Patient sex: F
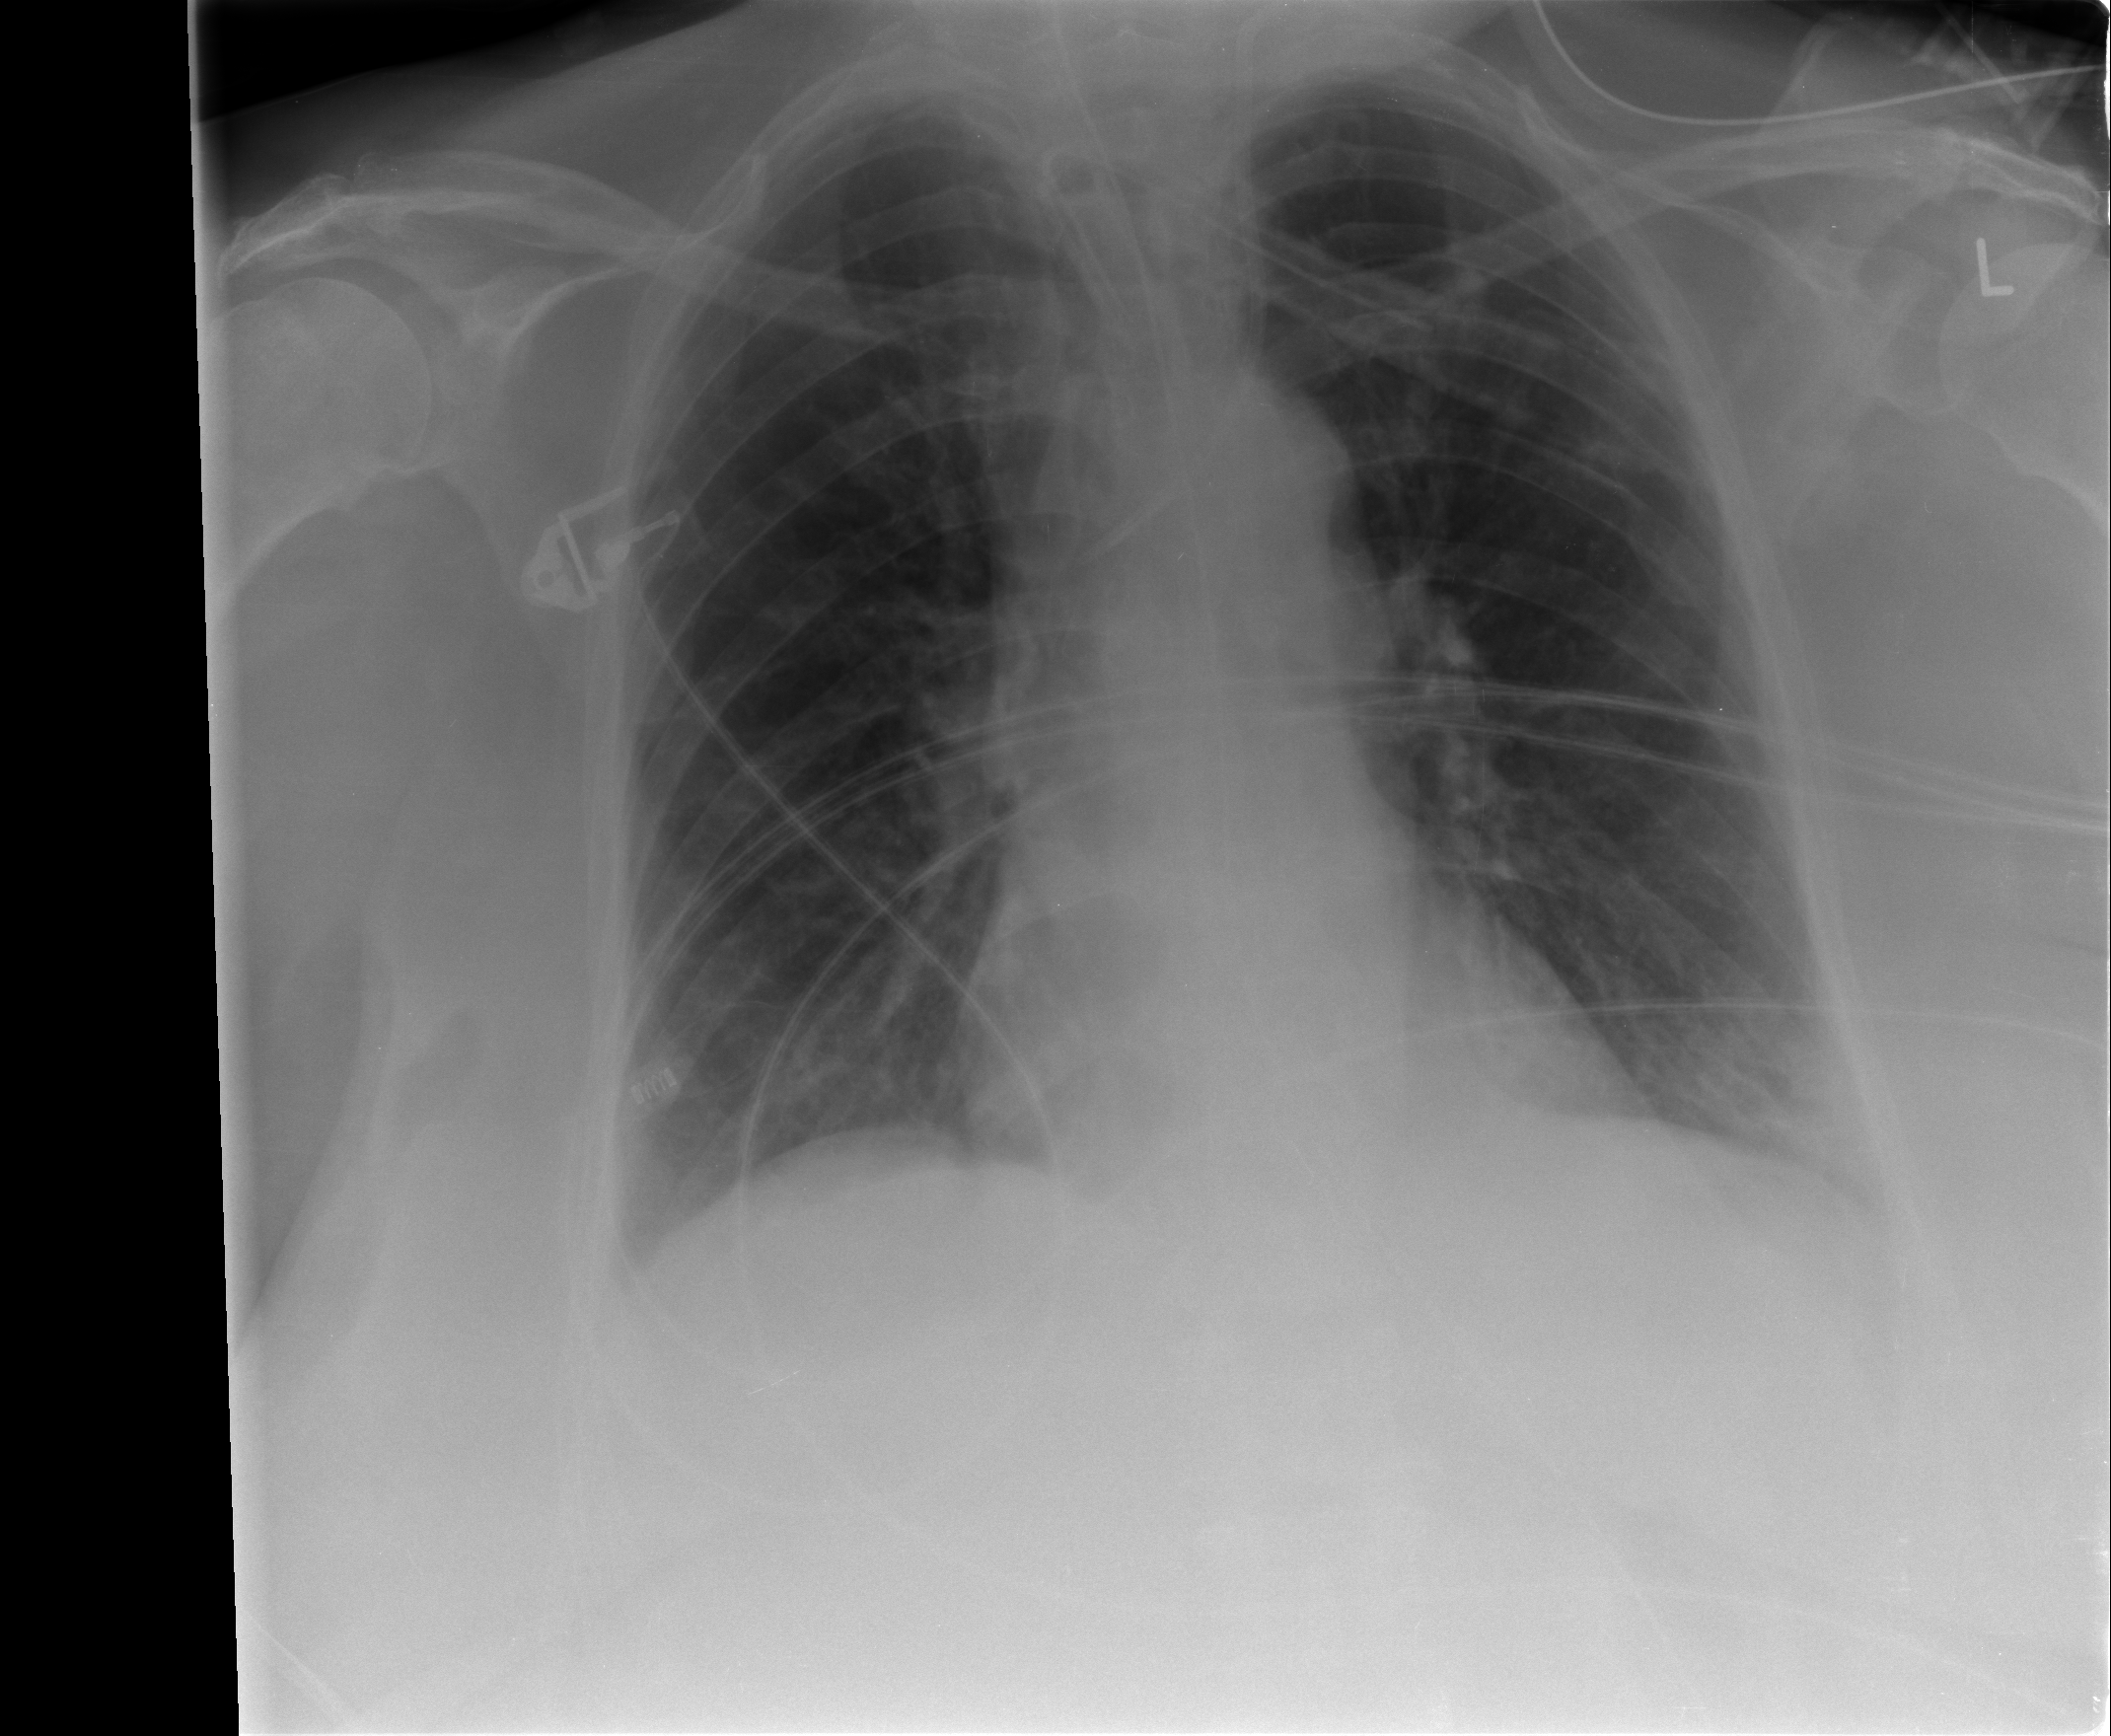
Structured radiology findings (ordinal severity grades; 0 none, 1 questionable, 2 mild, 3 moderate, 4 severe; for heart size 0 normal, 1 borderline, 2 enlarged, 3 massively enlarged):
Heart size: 0
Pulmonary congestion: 2
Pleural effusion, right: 1
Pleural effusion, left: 1
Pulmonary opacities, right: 0
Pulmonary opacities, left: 0
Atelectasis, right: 2
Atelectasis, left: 2